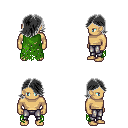
a pixel art fantasy rpg character, male body template, human, tanned skin, green tattered cape, metal pants, gray swoop hairstyle, four views (front, back, left, right), 2x2 character sprite sheet, small pixel art, hard edges, no anti-aliasing